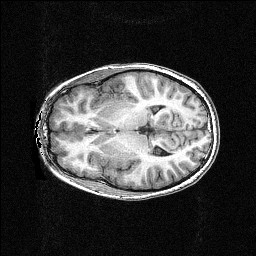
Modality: T1w
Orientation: axial
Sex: male
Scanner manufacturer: siemens
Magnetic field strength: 3 T
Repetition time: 2.3 s
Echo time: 0.00336 s